Field crop: maize
Growth stage: 2
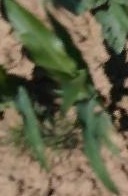
Species: maize